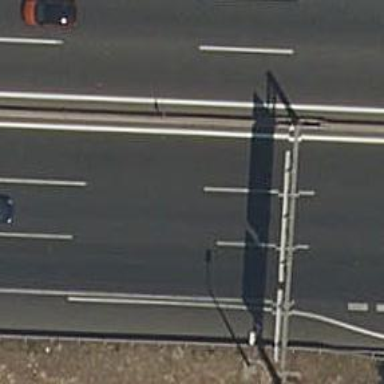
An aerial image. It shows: Motorway junction.